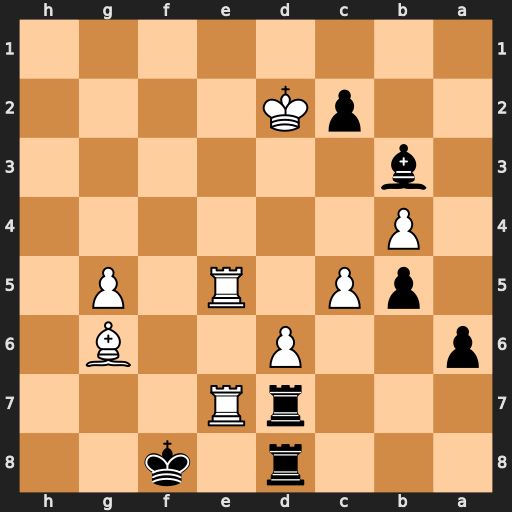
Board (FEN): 3r1k2/3rR3/p2P2B1/1pP1R1P1/1P6/1b6/2pK4/8
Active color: b
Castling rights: -
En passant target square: -
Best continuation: Rxd6+ cxd6 Rxd6+ Bd3 Rxd3+ Kxd3 c1=Q